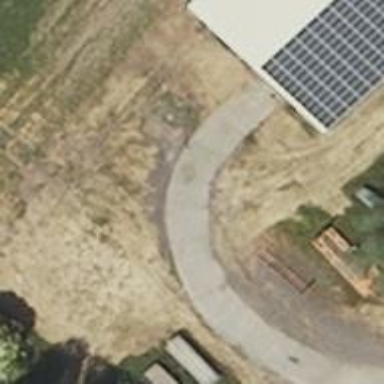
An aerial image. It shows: Concrete driveway.